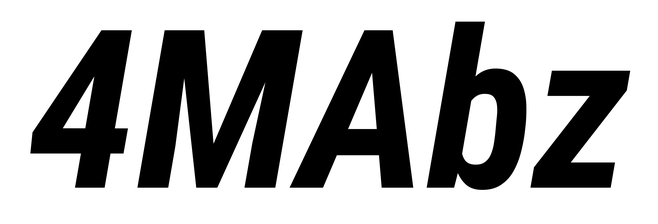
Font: Roboto-Italic_Condensed_Bold_Italic